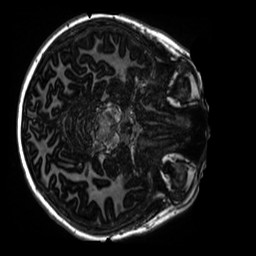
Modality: MP2RAGE
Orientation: axial
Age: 10
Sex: male
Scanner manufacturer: siemens
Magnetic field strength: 3 T
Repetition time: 4 s
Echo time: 0.00303 s